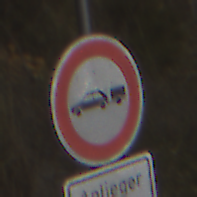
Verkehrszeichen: VerbotPersonenkraftwagenMitAnhaenger
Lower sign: PersonengruppenFrei1
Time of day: MorningAfternoon
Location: Outdoor (RoadRail)
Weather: PartlyCloudy
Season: NotSpecified
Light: Natural